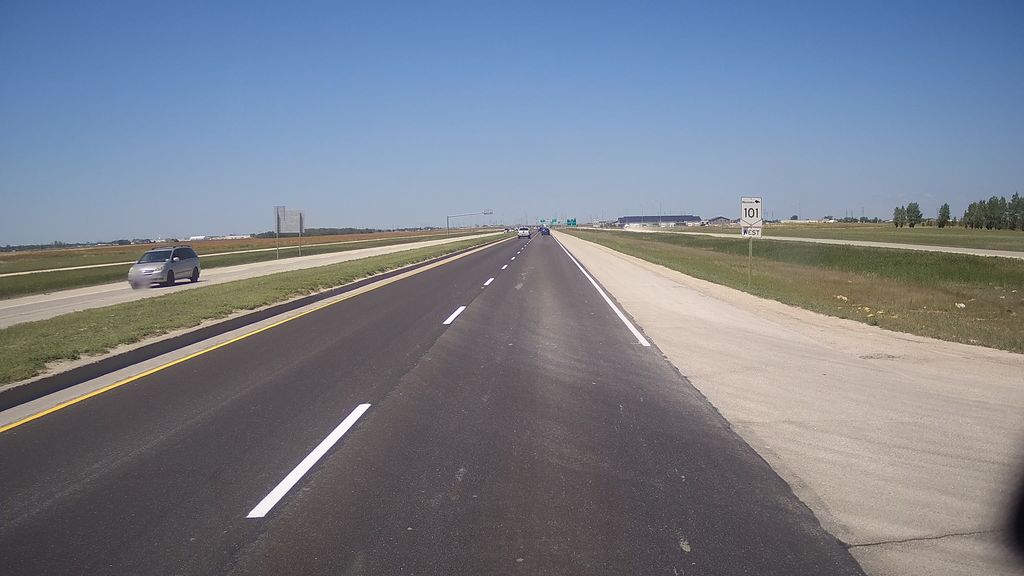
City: winnipeg